Field crop: maize
Growth stage: 1
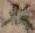
Species: atriplex